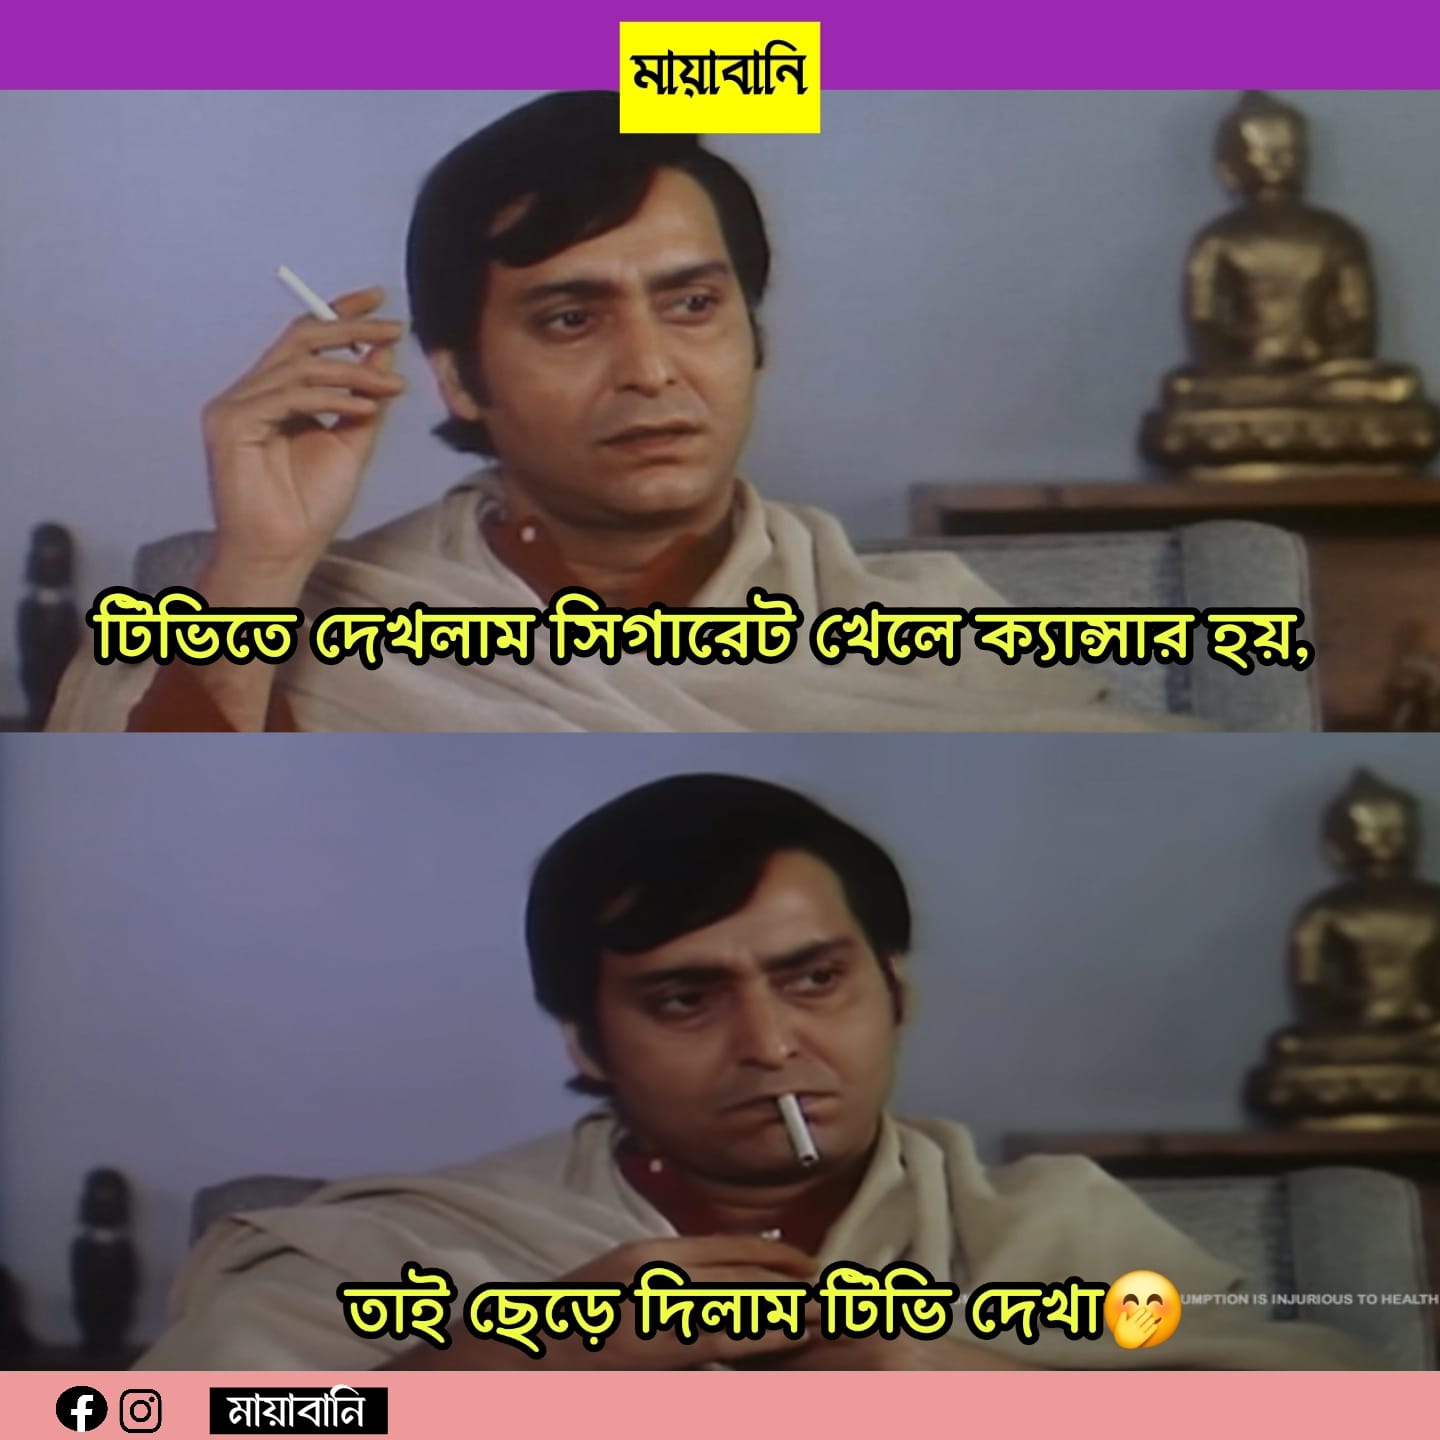
Text: টিভিতে দেখলাম সিগারেট খেলে ক্যান্সার হয় তাই ছেড়ে দিলাম টিভি দেখা
Label: Non Hate